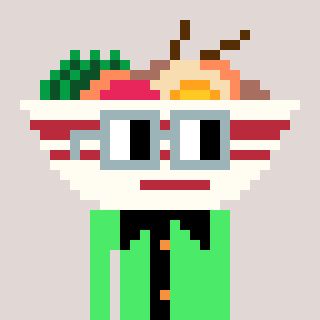
a pixel art character with square dark gray glasses, a noodles-shaped head and a teal-colored body on a warm background